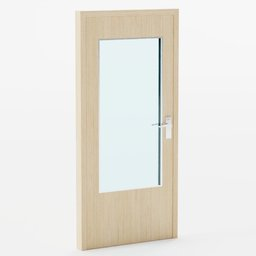
Label: architecture